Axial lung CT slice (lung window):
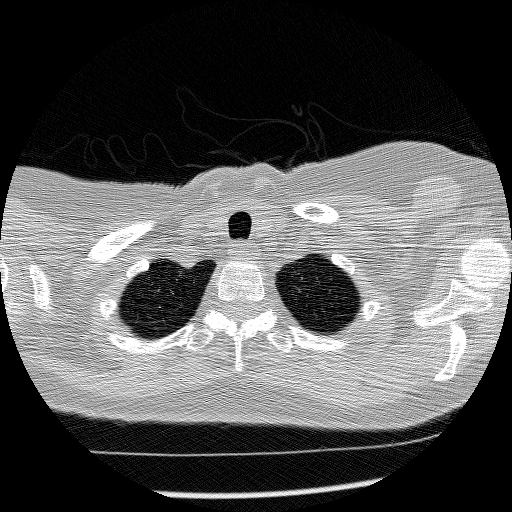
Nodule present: no